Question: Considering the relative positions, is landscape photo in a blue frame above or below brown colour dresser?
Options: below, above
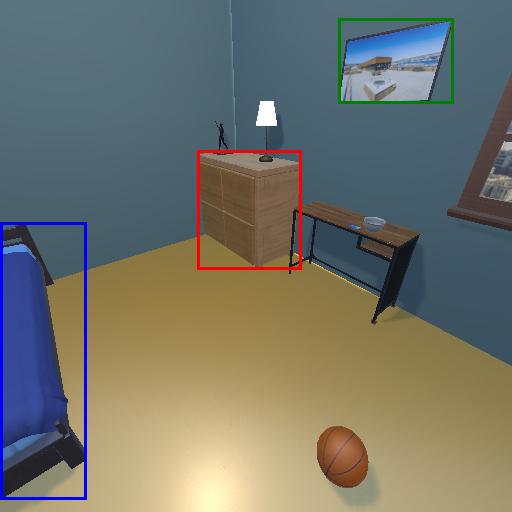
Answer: below